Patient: sex F, age 67
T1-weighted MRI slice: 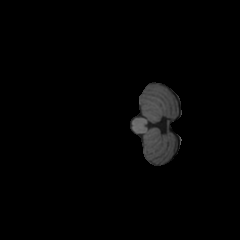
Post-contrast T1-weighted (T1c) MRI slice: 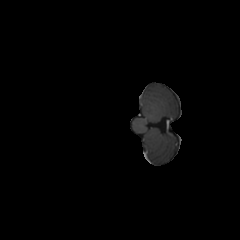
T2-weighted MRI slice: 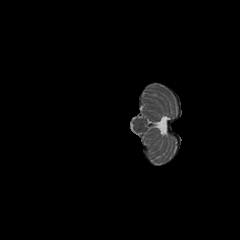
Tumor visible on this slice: no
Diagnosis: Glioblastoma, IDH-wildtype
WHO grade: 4